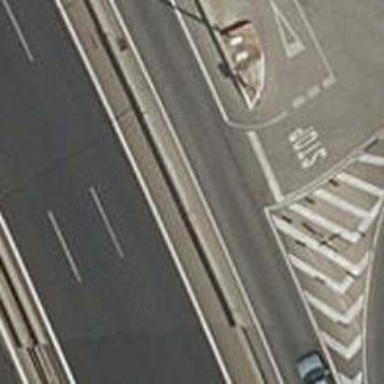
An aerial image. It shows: Asphalt road with secondary link designation.